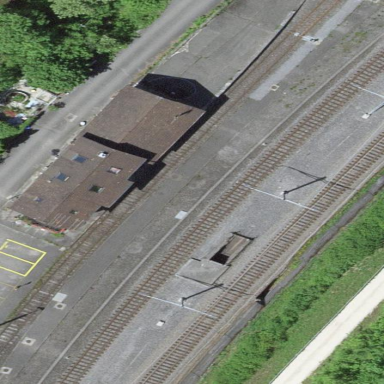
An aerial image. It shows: Railway platform.